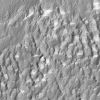
Atmospheric dust classification: not_dusty